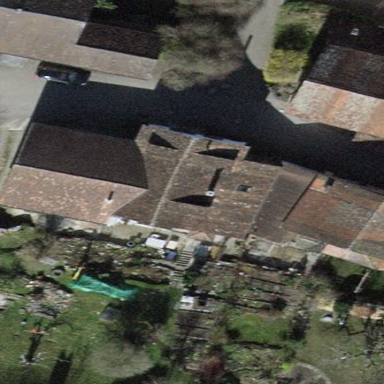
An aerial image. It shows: House with gabled roof oriented along the structure.